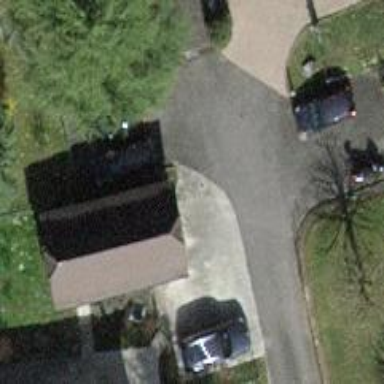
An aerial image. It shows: Driveway leading to service road.